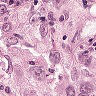
Metastatic tissue present: yes